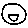
Label: smiley face